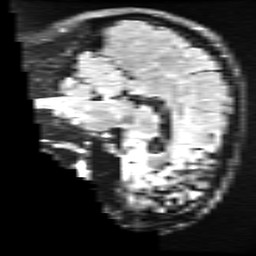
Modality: FLAIR
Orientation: sagittal
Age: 32
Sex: male
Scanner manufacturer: ge
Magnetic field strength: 3 T
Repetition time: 11 s
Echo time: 0.1497 s